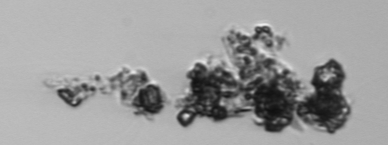
Label: Thalassiosira_TAG_external_detritus